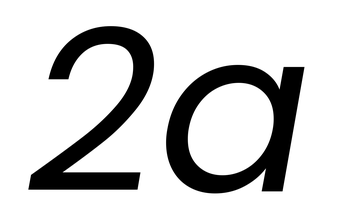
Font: Poppins-Italic